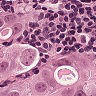
Metastatic tissue present: yes